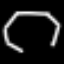
Label: octagon